Question: I'm sorry for my bad English. Recently I have posted a windows 10 uwp application. In the report I have received from Microsoft, it has some issue called "JMA Feature Verification", which lists some feature (like live tiles, notifications and etc.) that my application doesn't need. For some reason, it must be no entries in the issue list. Would it be possible that I do something to solve the issue without adding features?
Part of the issues in report:

Thanks in advance.
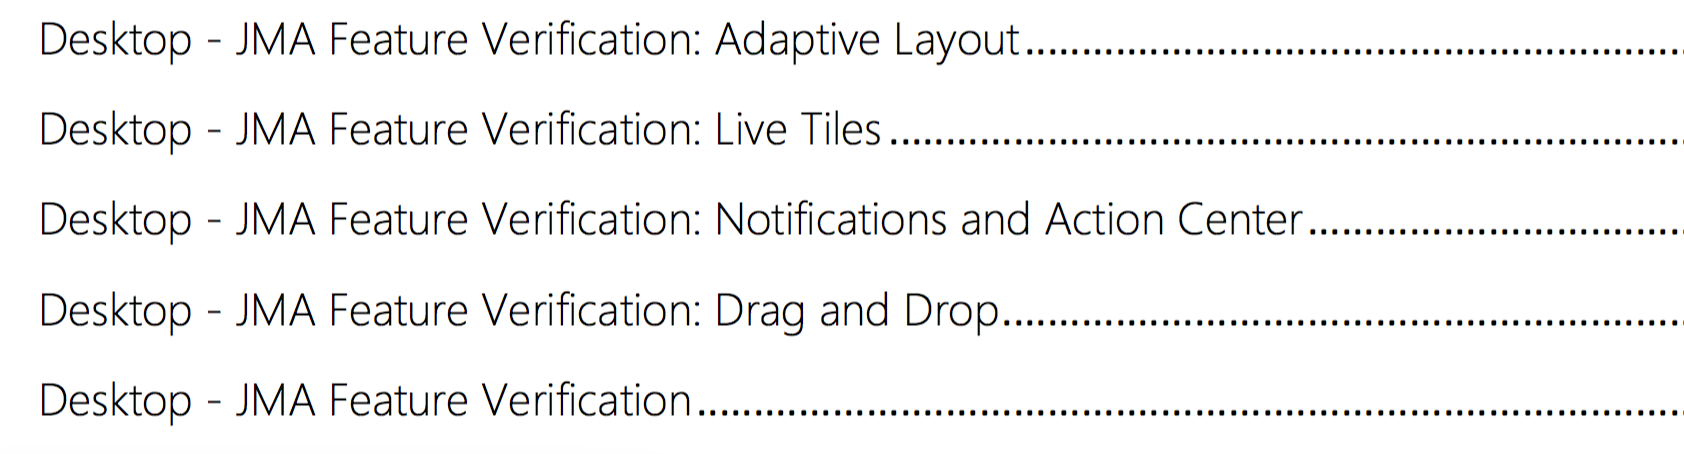
Answer: JMA is a private agreement between a publisher/developer and Microsoft. So I guess you've signed such agreement where you commit to implement the five features listed (adaptive layout, live tiles etc). I suggest you to ask support from your local Microsoft point of contact.